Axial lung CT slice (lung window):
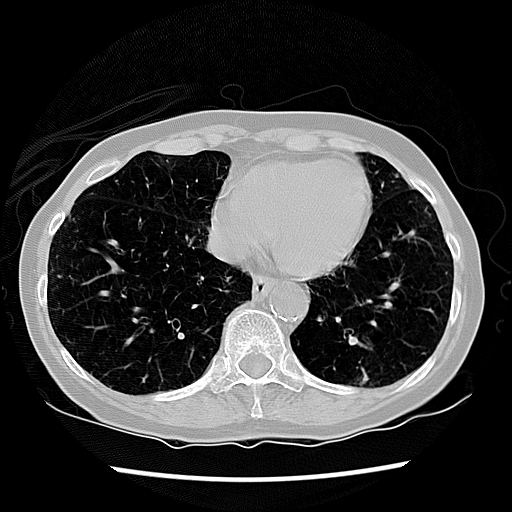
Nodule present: no